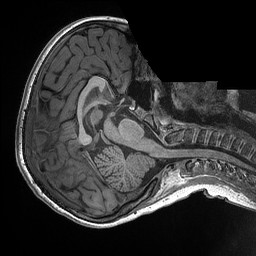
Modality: T1w
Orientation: axial
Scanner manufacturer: siemens
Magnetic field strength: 3 T
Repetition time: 2.3 s
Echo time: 0.00298 s